Question: I have been looking to develop a mobile-device website. I've been looking at the available mobile layout frameworks and am currently looking at <URL>.
Since there's no room to display the menu all the time, I was thinking I want a button on the left side of the title bar that opens a drop-down menu. Similar to the drop-down menu on the left of the Facebook header.

I was surprised to find no examples of a menu like this. Can anyone point me to some examples of this, or perhaps offer some tips?
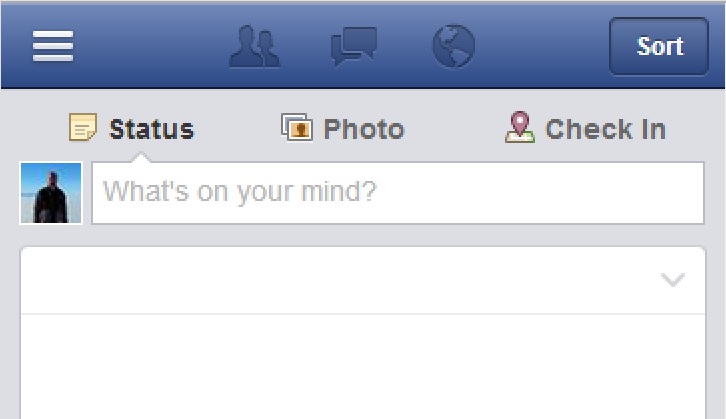
Answer: That element is commonly called a Side Menu, and there are ample resources online for it
quick google search gave me these results, but there are plenty more, good luck.
<URL>
<URL>
<URL>